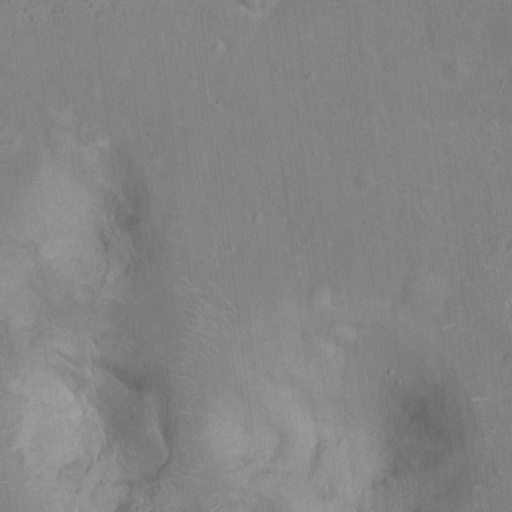
Objects detected: cone